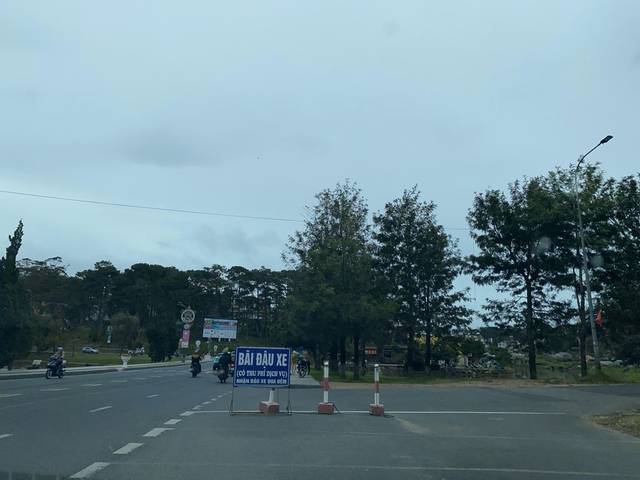
Region: Vietnam
Coordinates: 11.94, 108.447